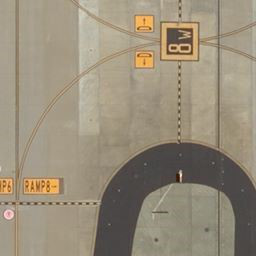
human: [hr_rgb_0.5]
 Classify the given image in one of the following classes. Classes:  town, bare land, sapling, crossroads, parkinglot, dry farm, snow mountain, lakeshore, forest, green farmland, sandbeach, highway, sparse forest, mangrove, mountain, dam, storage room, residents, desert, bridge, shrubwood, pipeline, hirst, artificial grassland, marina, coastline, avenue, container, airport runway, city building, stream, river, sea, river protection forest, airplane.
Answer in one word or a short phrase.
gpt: airport runway